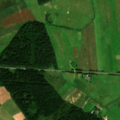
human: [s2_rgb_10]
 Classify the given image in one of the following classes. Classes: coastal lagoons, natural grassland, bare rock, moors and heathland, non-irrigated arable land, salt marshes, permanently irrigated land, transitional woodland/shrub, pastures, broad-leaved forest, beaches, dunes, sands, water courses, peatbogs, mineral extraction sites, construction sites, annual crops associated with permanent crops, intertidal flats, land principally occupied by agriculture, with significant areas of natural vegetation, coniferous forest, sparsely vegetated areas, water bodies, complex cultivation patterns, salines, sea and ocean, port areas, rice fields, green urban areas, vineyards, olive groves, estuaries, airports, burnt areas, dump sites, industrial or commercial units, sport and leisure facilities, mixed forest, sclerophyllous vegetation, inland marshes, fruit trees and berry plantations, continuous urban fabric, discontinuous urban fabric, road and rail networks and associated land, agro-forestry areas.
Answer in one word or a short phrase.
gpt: discontinuous urban fabric, non-irrigated arable land, complex cultivation patterns, mixed forest